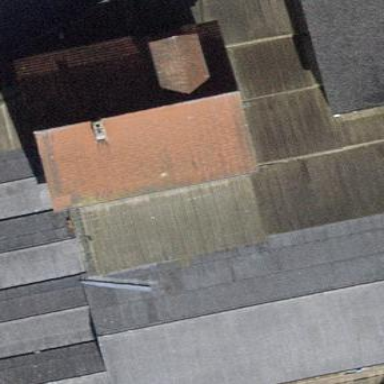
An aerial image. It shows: Building with tiled roof.